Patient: sex M, age 75
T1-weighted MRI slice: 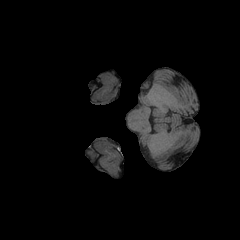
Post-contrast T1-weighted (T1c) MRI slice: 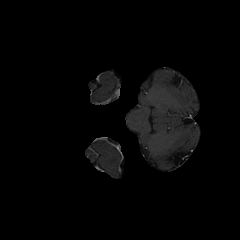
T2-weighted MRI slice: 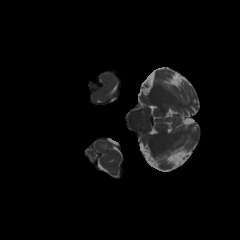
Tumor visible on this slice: no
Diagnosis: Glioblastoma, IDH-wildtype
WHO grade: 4